Question: On my PHP web site, I have a 'download area' where there's a select box and a download-button. First, the user chooses the file and then clicks 'download'.
The download button triggers a 'window.location = "...... .exe"' command, which Google Chrome doesn't like at all:

- -
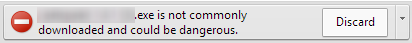
Answer: > Why does apache2 use a different MIME type when redirecting?
It doesn't. 'application/x-msdos-program' is a correct MIME type for '.exe' files.
> How can I correct this error without complicated workarounds such as manually enter a MIME type?
You can't. The error you're seeing in Chrome is displayed for all unfamiliar downloaded '.exe' files, regardless of their MIME type.